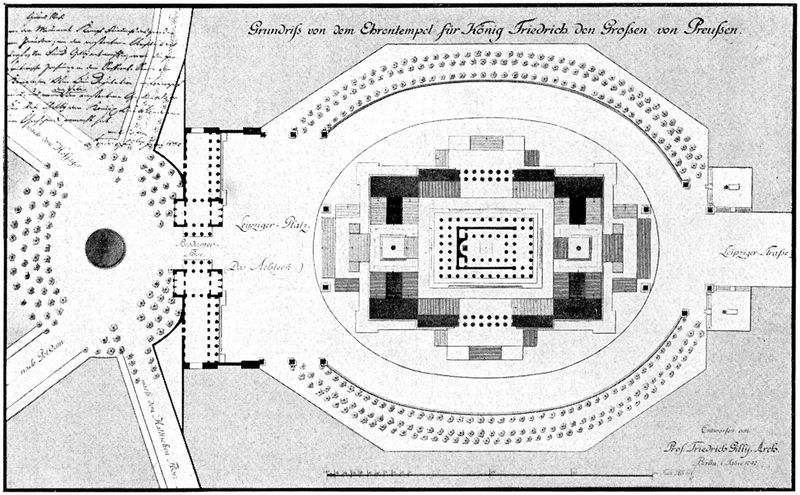
Titel: Entwurf zu einem Tempel als Denkmal für Friedrich II.
Künstler: Friedrich Gilly
Institution: Berlin, Staatliche Museen - Preußischer Kulturbesitz
Schlagwörter: weiß, grau, schwarz, säulen, zeichnung, gebäude, park, barock, wege, rokoko, schrift, platz, friedrich, draufsicht, schwarzweiß, tempel, preußen, handschrift, grundriss, maßstab, ehrentempel